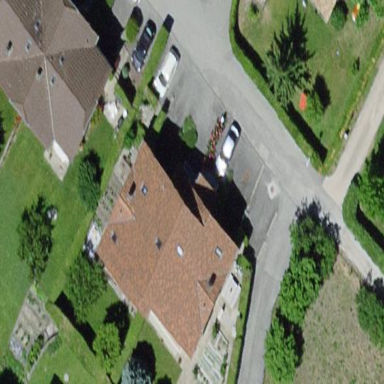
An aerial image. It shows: Semi-detached house.